Question: I have scanned copies of currency notes from which I need to extract only the rectangular notes.
Although the scanned copies have a very blank background, the note itself can be rotated or aligned correctly. I'm using matlab.
Example input:

Example output:
##
I have tried using thresholding and canny/sobel edge detection to no avail.
I also tried the solution given <URL> but it detects the entire image for cropping and it would not work for rotated images.
PS: My primary objective is to determine the denomination of the currency. There are a couple of methods I thought I could use:
1. Color based, since all currency notes have varying primary colors. The advantage of this method is that it's independent of the rotation or scale of the input image.
2. Detect the small black triangle on the lower left corner of the note. This shape is unique for each denomination.
3. Calculating the difference between 2 images. Since this is a small project, all input images will be of the same dpi and resolution and hence, once aligned, the difference between the input and the true images can give a rough estimate.
Which method do you think is the most viable?
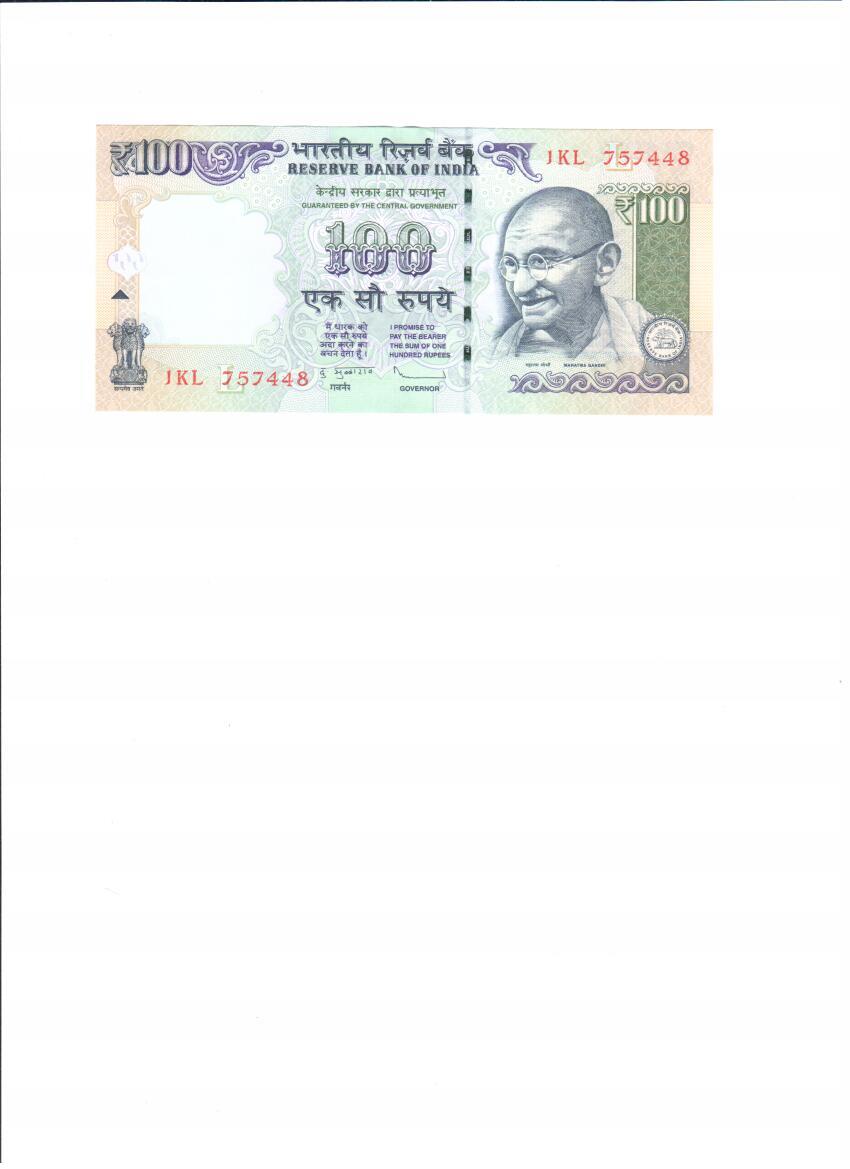
Answer: It seems you are further advanced than you looked (seeing you comments) which is good! Im going to show you more or less the way you can go to solve you problem, however im not posting the whole code, just the important parts.
You have an image quite cropped and segmented. First you need to ensure that your image is without holes. So fill them!
'''
Iinv=I==0; % you want 1 in money, 0 in not-money;
Ifill=imfill(Iinv,8,'holes'); % Fill holes
'''
After that, you want to get only the boundary of the image:
'''
Iedge=edge(Ifill);
'''
And in the end you want to get the corners of that square:
'''
C=corner(Iedge);
'''
Now that you have 4 corners, you should be able to know the angle of this rotated "square". Once you get it do:
'''
Irotate=imrotate(Icroped,angle);
'''
Once here you may want to crop it again to end up just with the money! (aaah money always as an objective!)
Hope this helps!